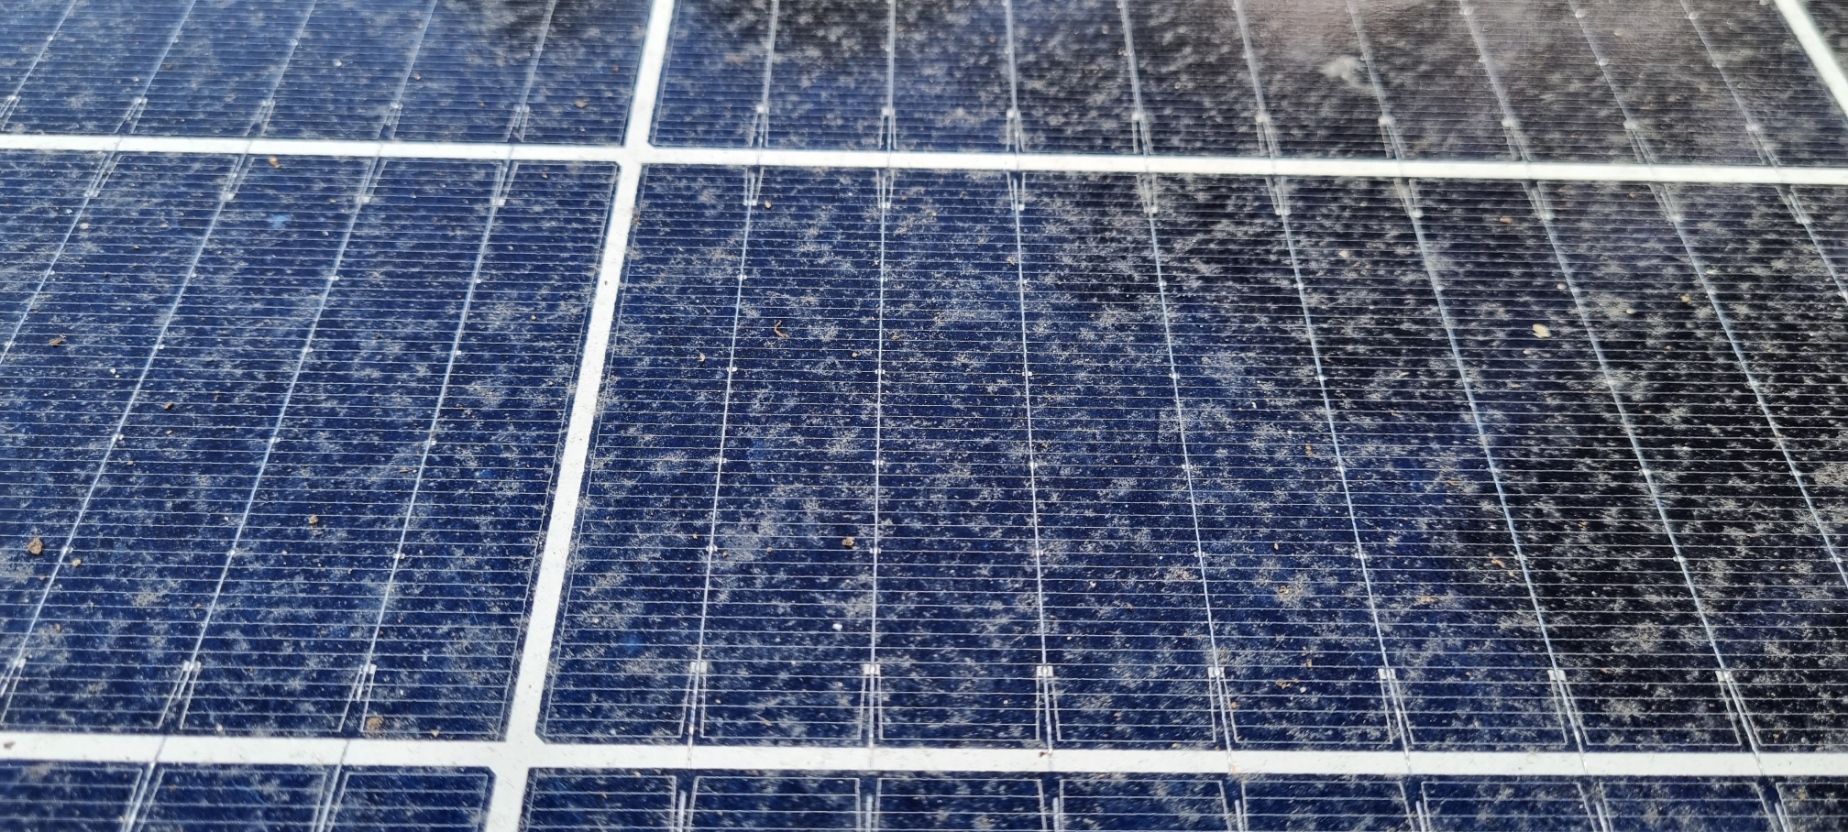
Label: Dusty